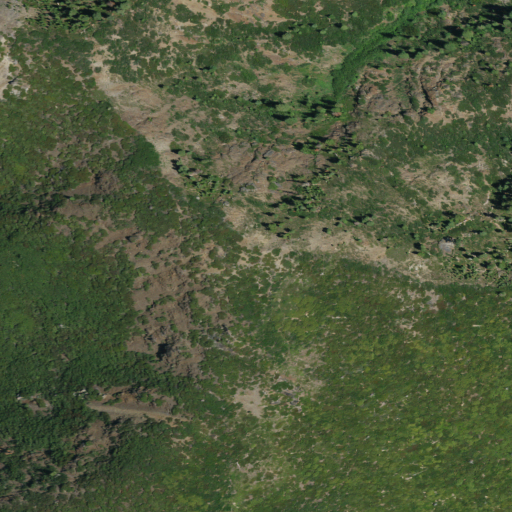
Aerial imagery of mountain in California named Youngs Peak containing grassland, shrub, and evergreen forest